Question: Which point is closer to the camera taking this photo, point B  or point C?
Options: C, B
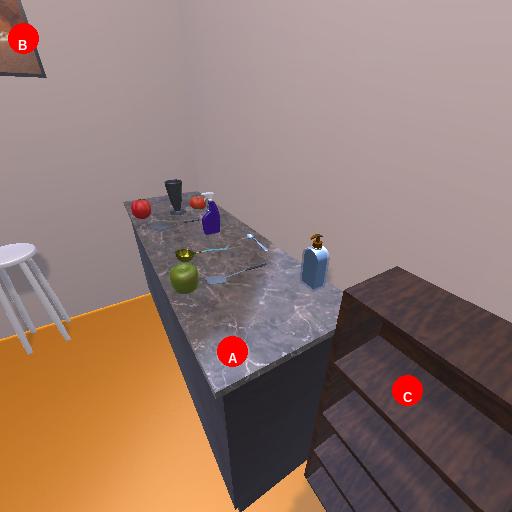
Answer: C